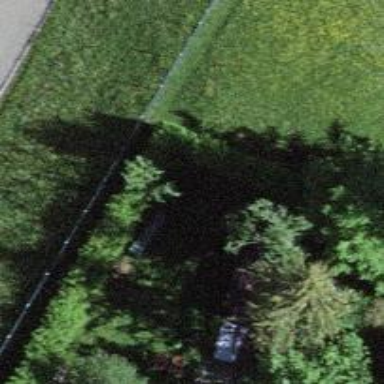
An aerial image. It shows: Hedge barrier.